五年级 · 解析几何
下图是某社区的平面图。

（1）如果用 $(10,1)$ 表示大门的位置, 请你表示出以下位置:游泳馆 \$ \qquad \$ \$ \qquad \$ ）、花园 \$ \qquad \$ \$ \qquad \$ ）、儿童乐园 \$ \qquad \$ \$ \qquad \$ ) 。

（2）根据下面场所的位置，在图中用※标出来并写上名称。

健身房（6，3）

图书馆（1，5）
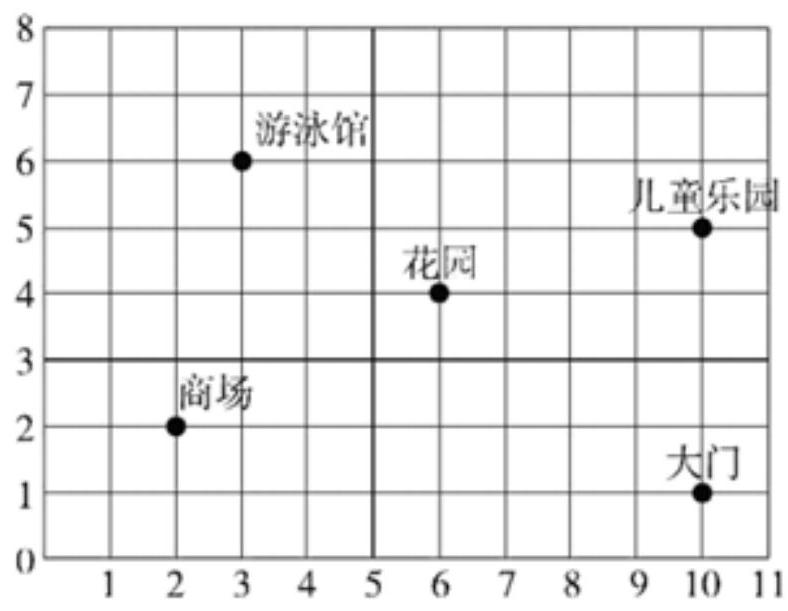
答案: 13.答案: (1) $3 ; 6 ; 6 ; 4 ; 10 ; 5$

(2)